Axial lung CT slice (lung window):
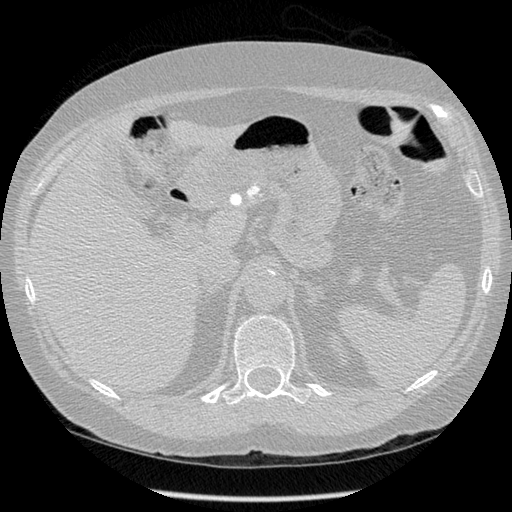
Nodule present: no